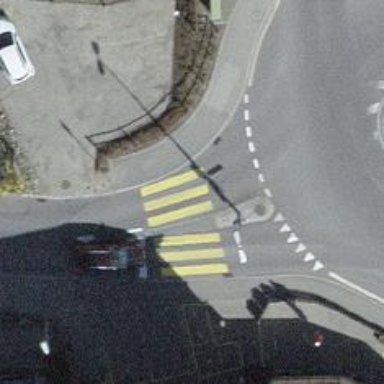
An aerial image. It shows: Zebra crossing with traffic lights.